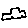
Label: car